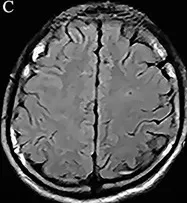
(H) DWI showed mild hyperintensity in the involved cortical regions (Case 2).
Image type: radiology (mri)